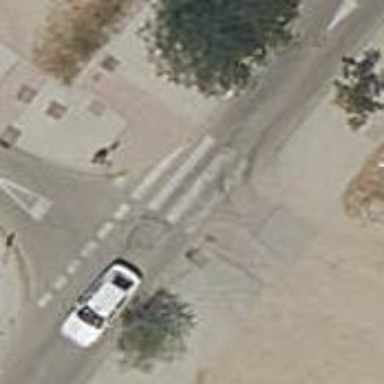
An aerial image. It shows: Uncontrolled footway crossing with markings.